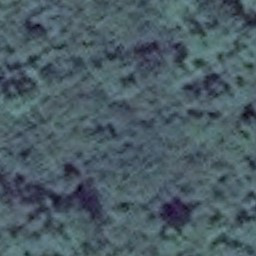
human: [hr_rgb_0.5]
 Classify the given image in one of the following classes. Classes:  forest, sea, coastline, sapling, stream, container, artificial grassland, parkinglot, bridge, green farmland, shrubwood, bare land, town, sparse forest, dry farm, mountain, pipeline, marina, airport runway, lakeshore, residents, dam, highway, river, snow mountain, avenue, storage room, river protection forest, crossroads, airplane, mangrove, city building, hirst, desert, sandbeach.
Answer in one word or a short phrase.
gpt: forest